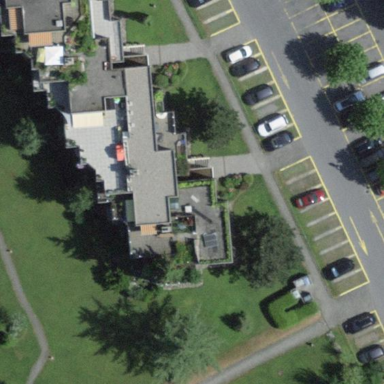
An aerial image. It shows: Image showing building with apartments.